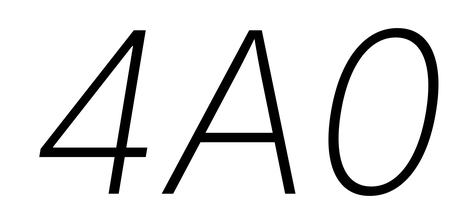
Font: Inter-Italic_ExtraLight_Italic